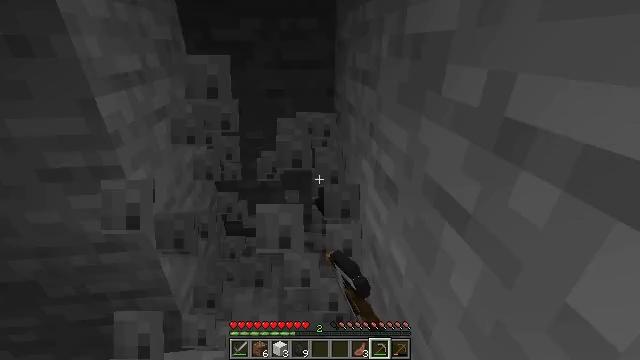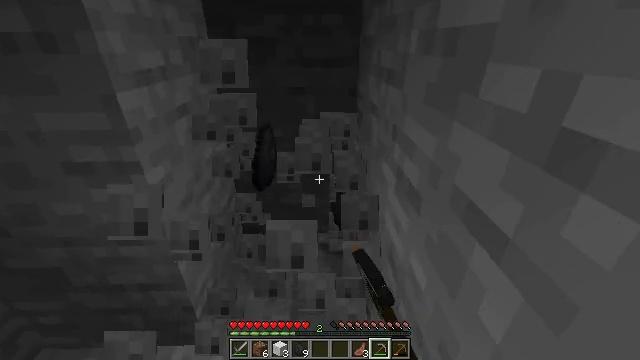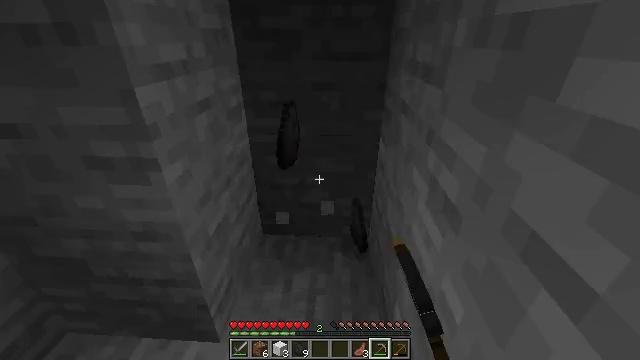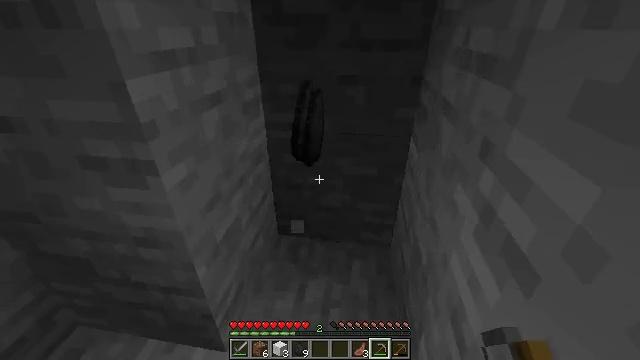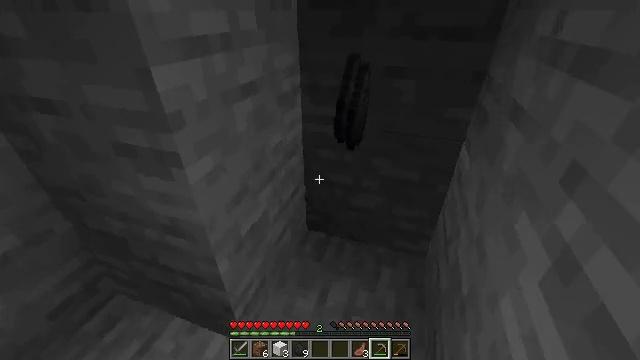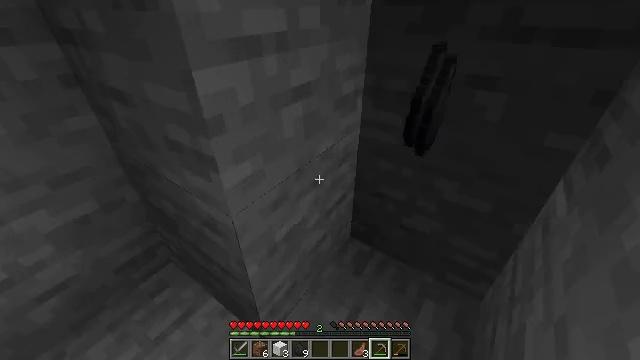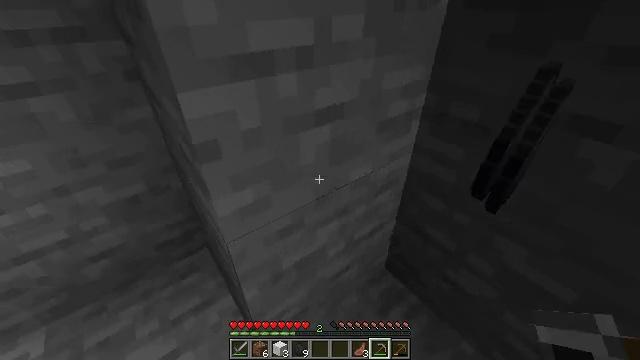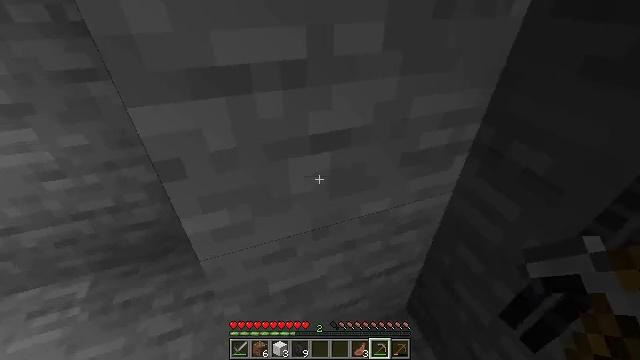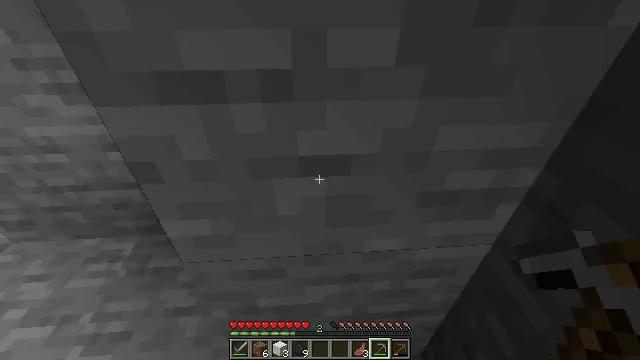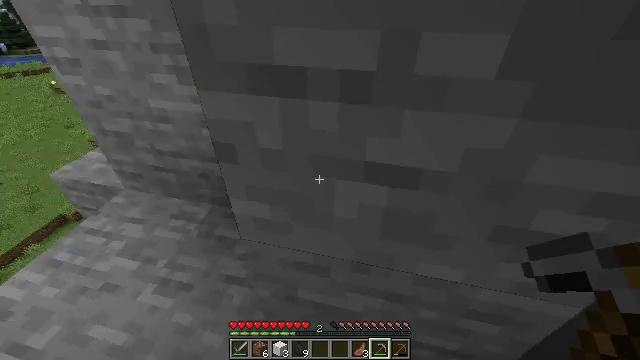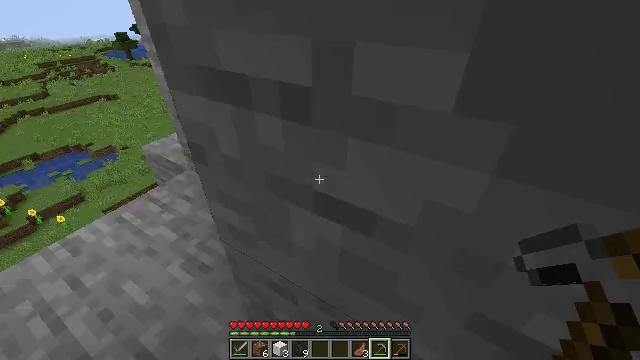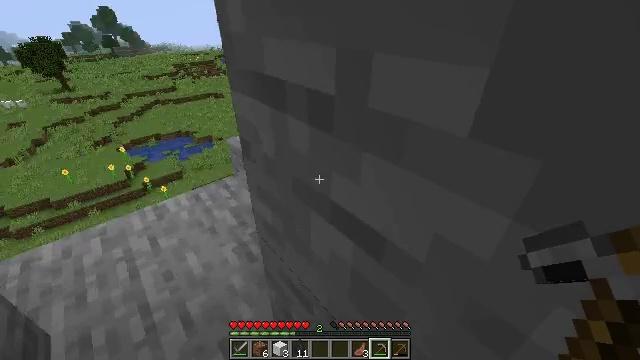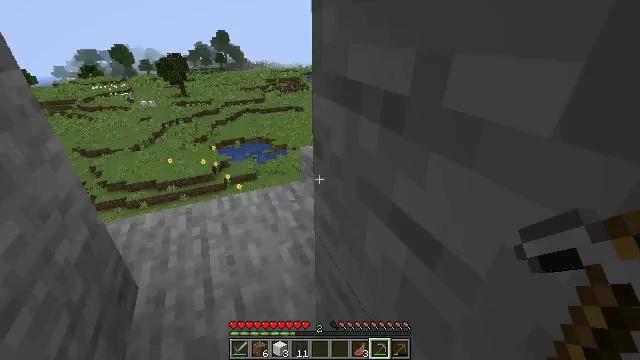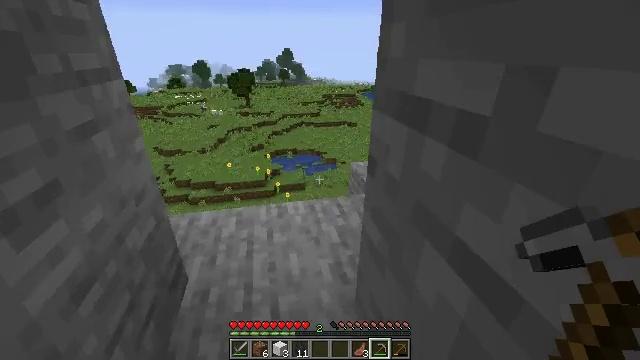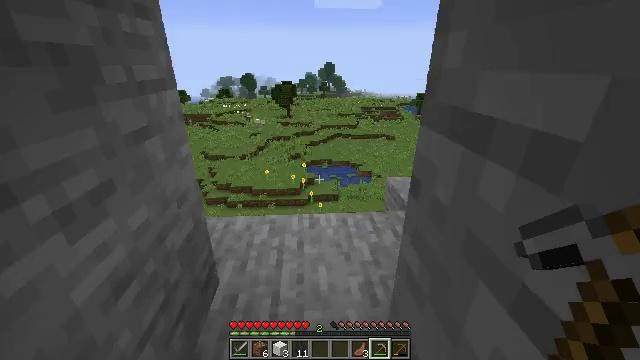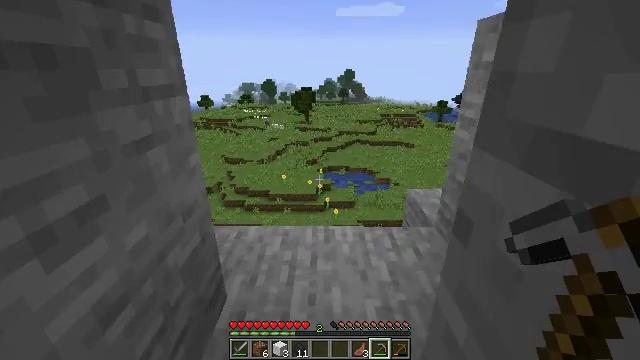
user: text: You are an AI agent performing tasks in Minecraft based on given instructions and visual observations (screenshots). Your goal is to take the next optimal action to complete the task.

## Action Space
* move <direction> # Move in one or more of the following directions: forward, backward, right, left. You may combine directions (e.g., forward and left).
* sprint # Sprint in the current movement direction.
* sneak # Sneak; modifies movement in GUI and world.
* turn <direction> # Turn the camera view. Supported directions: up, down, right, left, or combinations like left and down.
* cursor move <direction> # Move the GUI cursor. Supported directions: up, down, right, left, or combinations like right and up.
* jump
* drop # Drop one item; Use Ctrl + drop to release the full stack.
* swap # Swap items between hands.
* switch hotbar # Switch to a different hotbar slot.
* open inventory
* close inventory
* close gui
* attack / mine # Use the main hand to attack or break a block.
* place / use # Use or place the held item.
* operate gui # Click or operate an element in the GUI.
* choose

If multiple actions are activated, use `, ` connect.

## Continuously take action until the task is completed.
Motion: motion action
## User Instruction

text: Hunt fish.
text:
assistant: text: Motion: move forward and move right, turn left
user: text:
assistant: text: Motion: move forward and move right, turn left and down
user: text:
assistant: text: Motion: move forward and move right, turn left and down
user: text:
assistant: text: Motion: move forward and move right, turn left and down
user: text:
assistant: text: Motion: move forward and move right, turn left and down
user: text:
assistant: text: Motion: move forward and move right, turn left and down
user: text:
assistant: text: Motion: move forward and move right, turn left and down
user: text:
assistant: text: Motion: move forward and move right, turn left
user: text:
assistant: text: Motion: move forward and move right, turn left
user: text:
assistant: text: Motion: move forward and move right, turn left and up
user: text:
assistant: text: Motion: move forward and move right, turn left and up
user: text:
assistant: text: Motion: move forward and move right, turn left and up
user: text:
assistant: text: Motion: move forward and move right, turn left and up
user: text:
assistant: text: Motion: move forward and move right, turn left and up
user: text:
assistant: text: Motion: move forward and move right, turn left and up
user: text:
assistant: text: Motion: move forward and move right, turn left and up
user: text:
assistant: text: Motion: move forward and move right, turn left
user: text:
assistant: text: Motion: move forward and move right
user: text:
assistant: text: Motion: move forward
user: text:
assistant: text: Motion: move forward
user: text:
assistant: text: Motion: move forward
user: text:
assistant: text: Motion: move forward
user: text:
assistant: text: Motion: move forward
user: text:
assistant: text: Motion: move forward, turn left
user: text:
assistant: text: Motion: move forward, turn left and up
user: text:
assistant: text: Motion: move forward, turn left and up
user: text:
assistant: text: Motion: move forward, turn left and up
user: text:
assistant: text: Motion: move forward, turn left and up
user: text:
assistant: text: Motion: move forward, turn left and up
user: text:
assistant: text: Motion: move forward, turn left